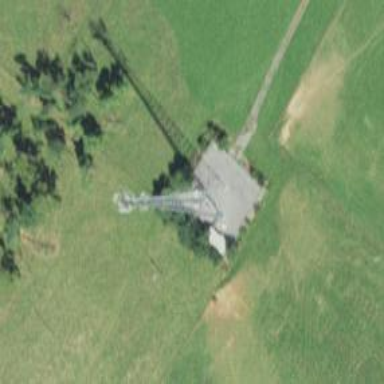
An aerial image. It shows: Mast tower used for communication.